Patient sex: M
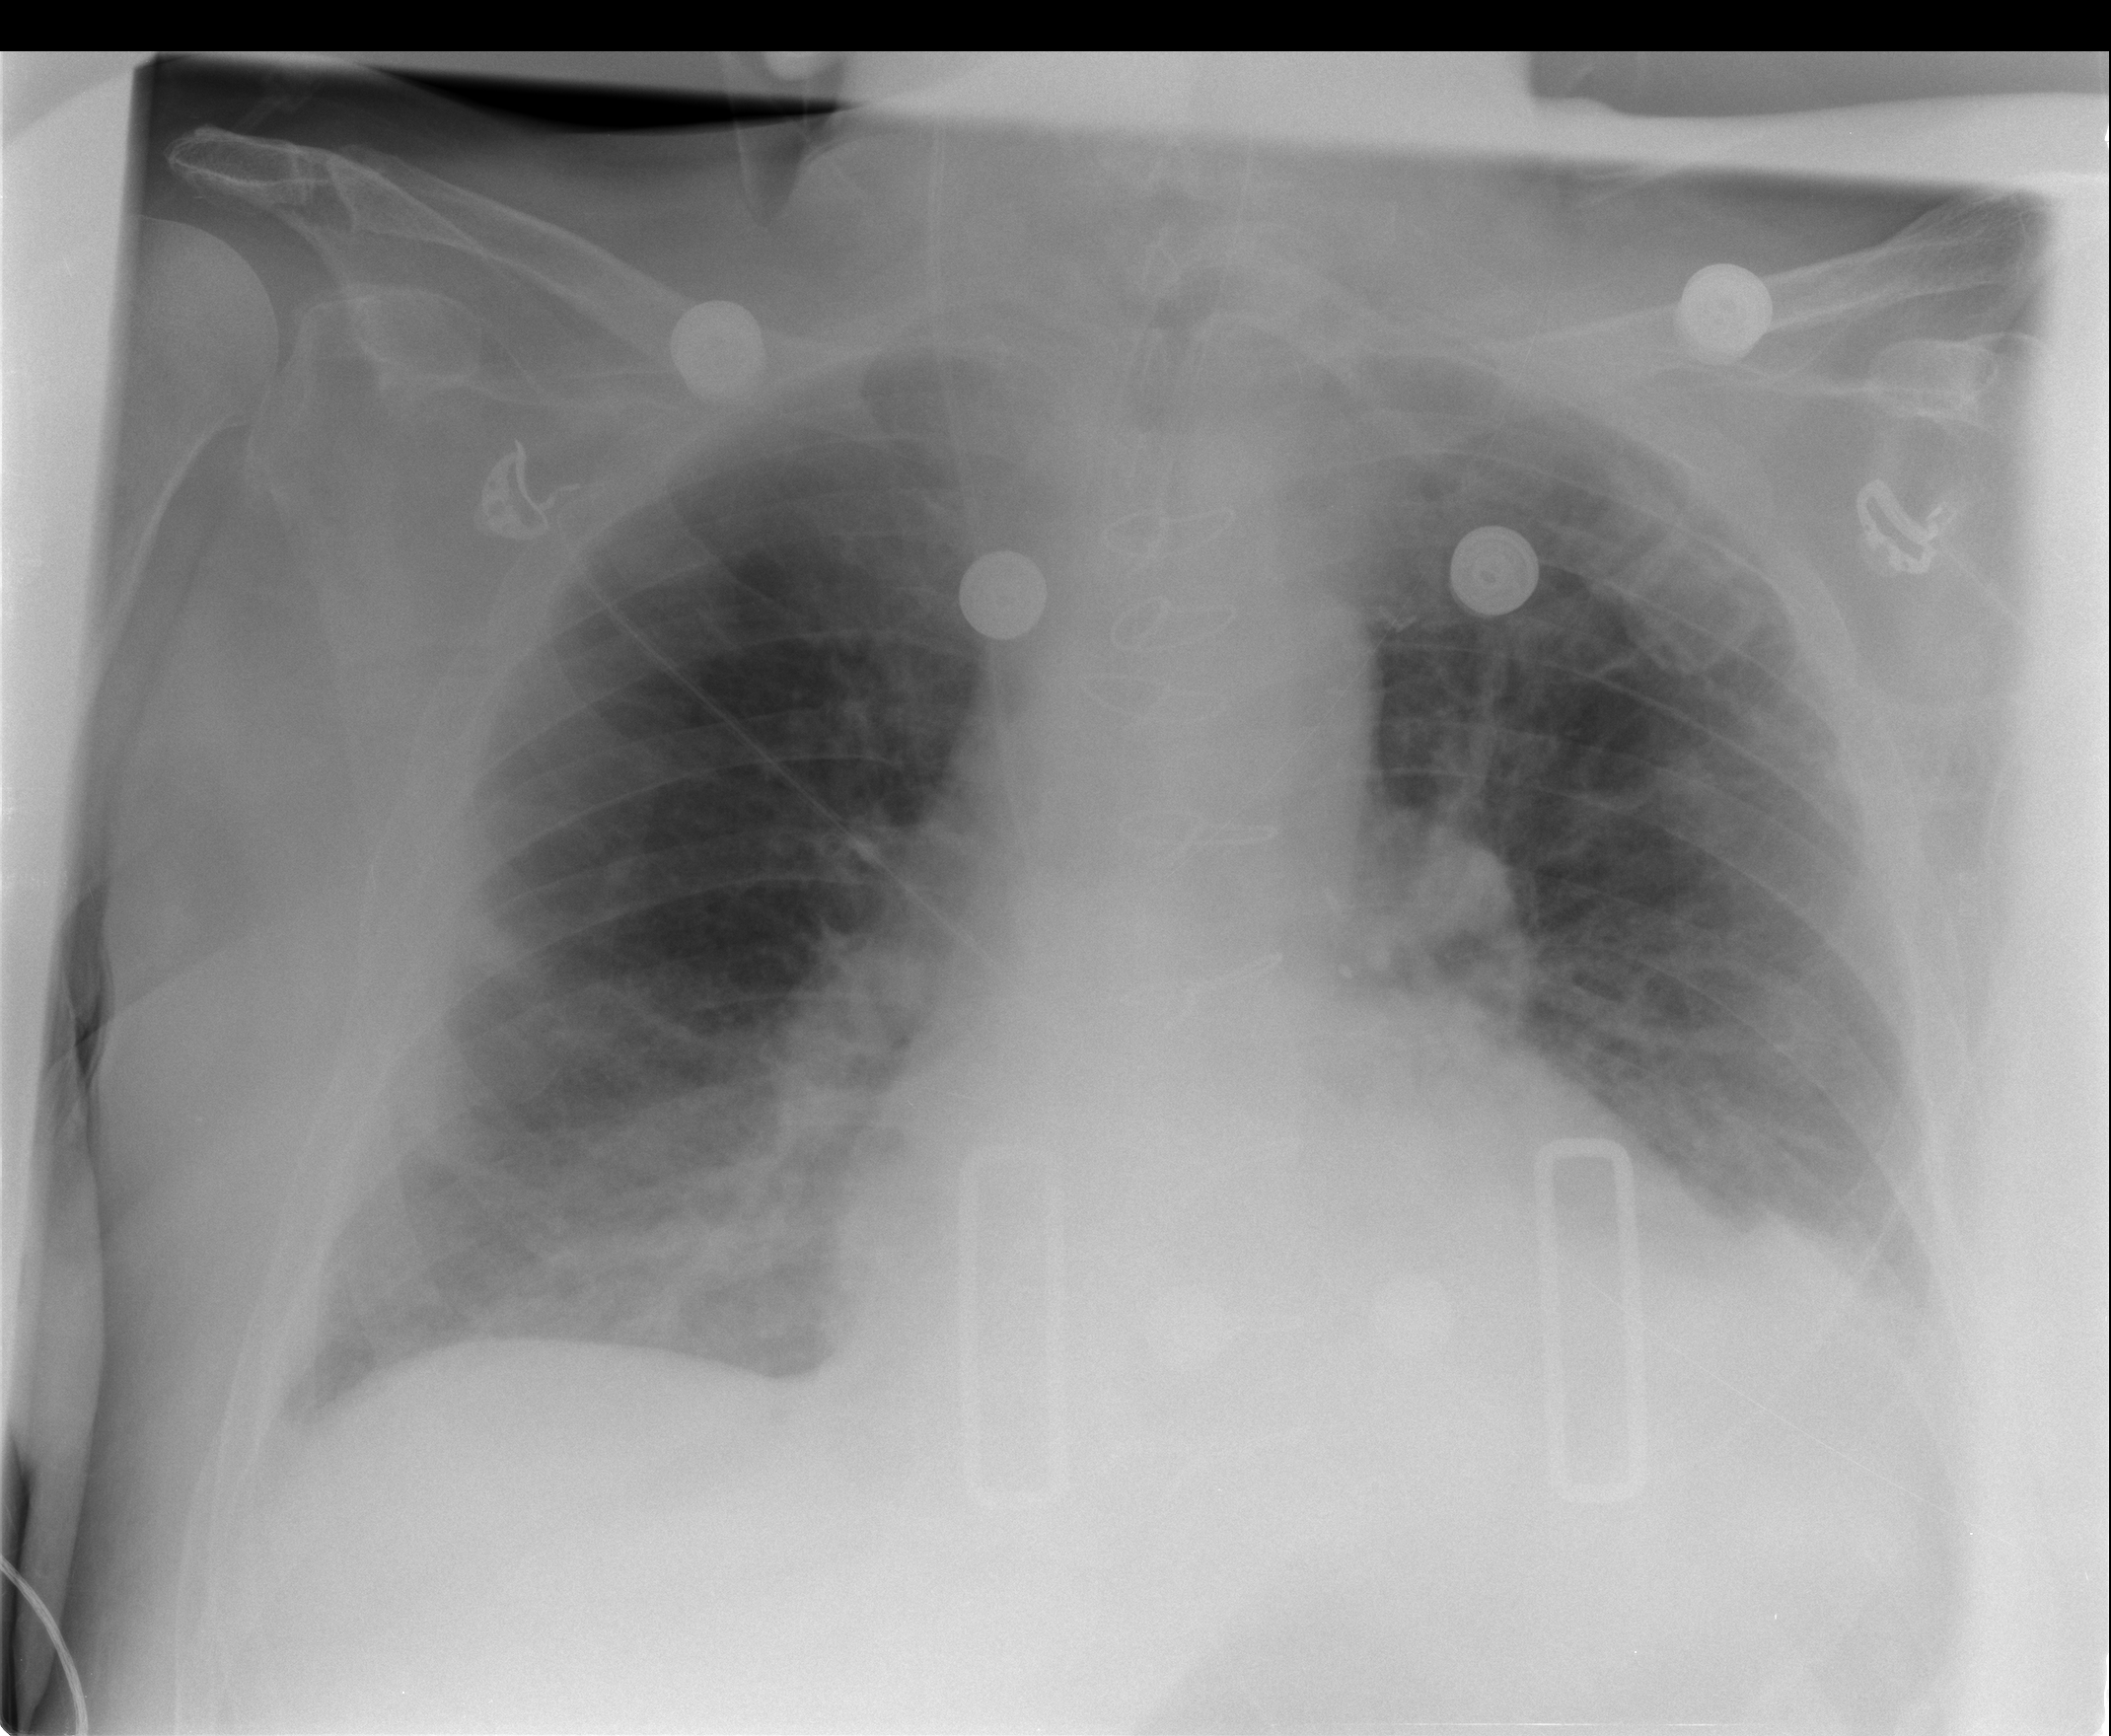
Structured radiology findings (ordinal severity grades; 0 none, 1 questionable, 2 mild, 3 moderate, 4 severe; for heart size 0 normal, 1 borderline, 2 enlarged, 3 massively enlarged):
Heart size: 2
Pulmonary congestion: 2
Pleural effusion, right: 1
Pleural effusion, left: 2
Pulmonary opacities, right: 0
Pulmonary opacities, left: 0
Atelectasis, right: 0
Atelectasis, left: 2